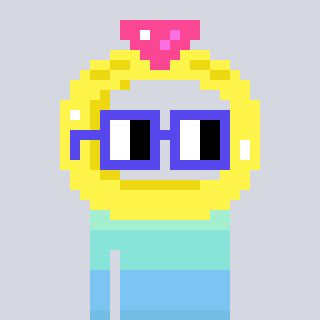
a pixel art character with square blue glasses, a ring-shaped head and a darkbrown-colored body on a cool background